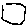
Label: hexagon